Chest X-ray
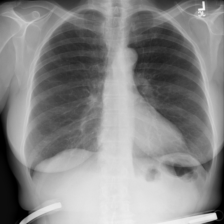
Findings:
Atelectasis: negative
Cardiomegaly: negative
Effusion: negative
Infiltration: negative
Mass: negative
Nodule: negative
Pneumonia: negative
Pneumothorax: negative
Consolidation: negative
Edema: negative
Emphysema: negative
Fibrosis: negative
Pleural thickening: negative
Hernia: negative